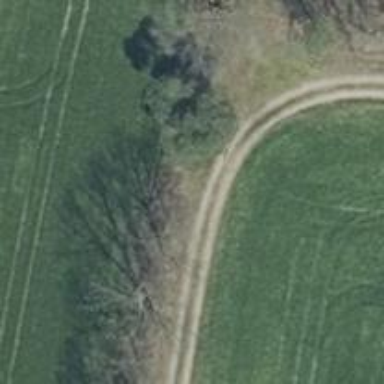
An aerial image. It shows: Grass track with grade5 track type.